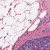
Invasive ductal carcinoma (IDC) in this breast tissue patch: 0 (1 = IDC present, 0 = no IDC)